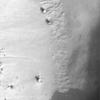
Label: not_dusty